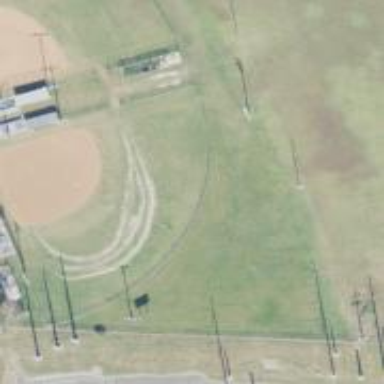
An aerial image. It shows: Baseball pitch for leisure and sports activities.